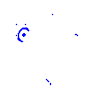
Particle: proton